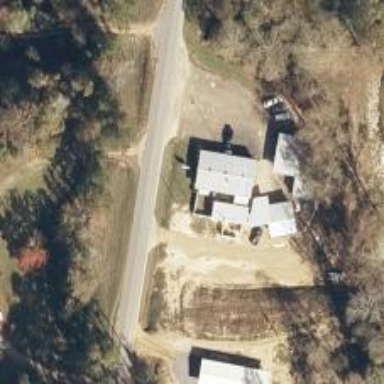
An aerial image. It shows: Veterinary facility.